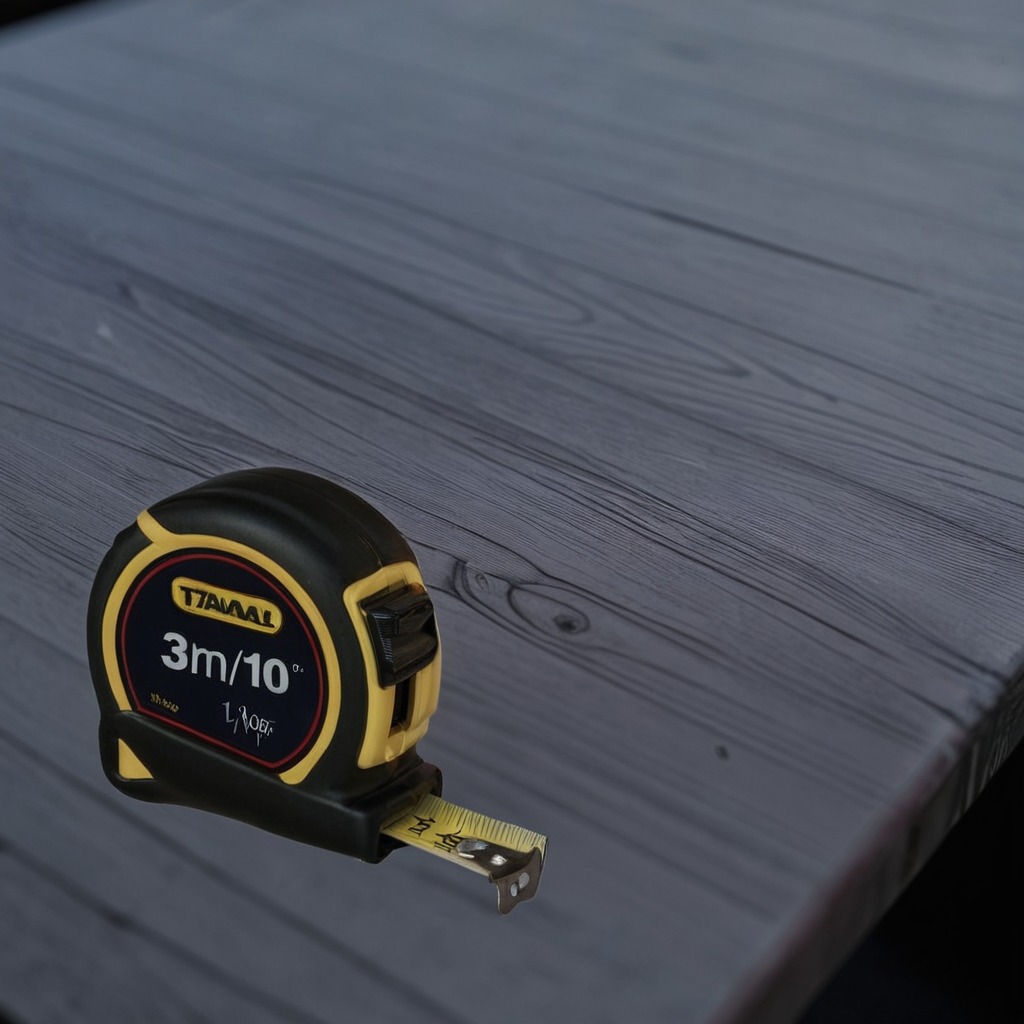
A measuring tape is lying on the table.